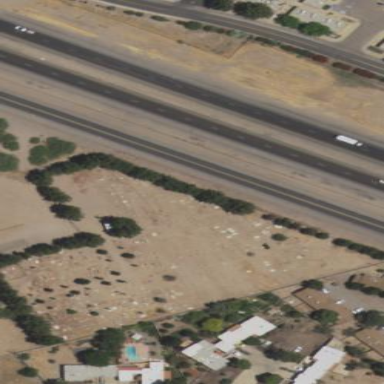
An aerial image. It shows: Cemetery.